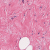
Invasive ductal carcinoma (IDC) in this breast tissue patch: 0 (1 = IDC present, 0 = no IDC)